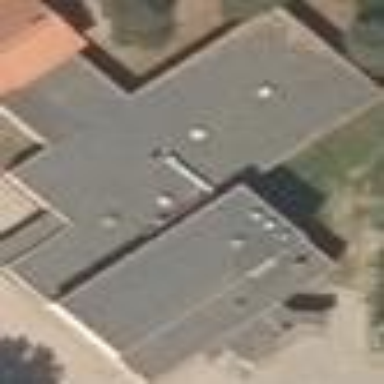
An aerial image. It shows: School building.